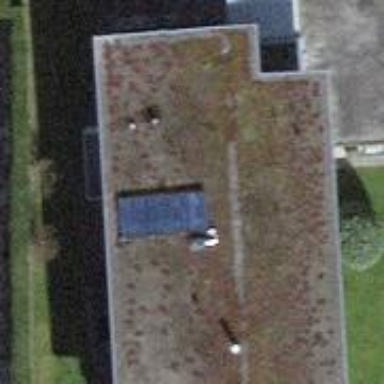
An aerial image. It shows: Solar photovoltaic panel generator.